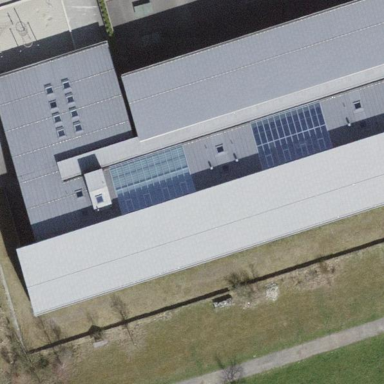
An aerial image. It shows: School building.